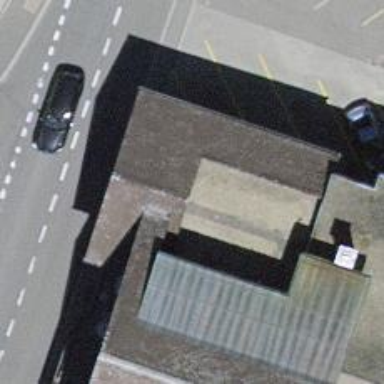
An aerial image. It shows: Hotel.